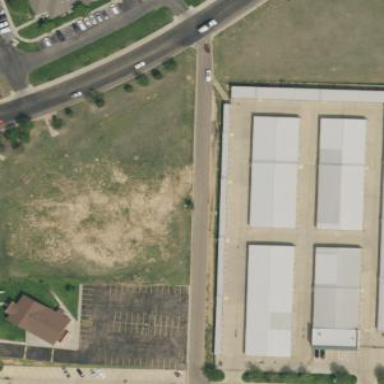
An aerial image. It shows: Warehouse.